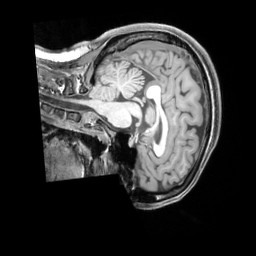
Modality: T1w
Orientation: sagittal
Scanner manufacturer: siemens
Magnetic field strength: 3 T
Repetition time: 2.3 s
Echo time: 0.00226 s